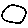
Label: circle